Interaction volume radius: 5 \u00c5
Interaction volume height: 40 \u00c5
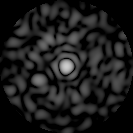
Disorder parameter: 0.8355